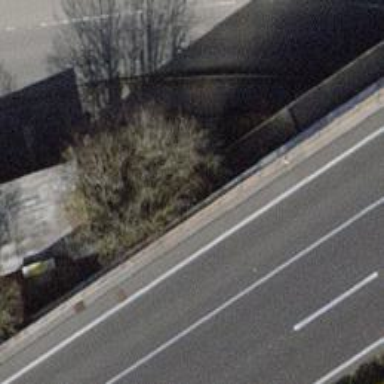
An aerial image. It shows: Road with steps.